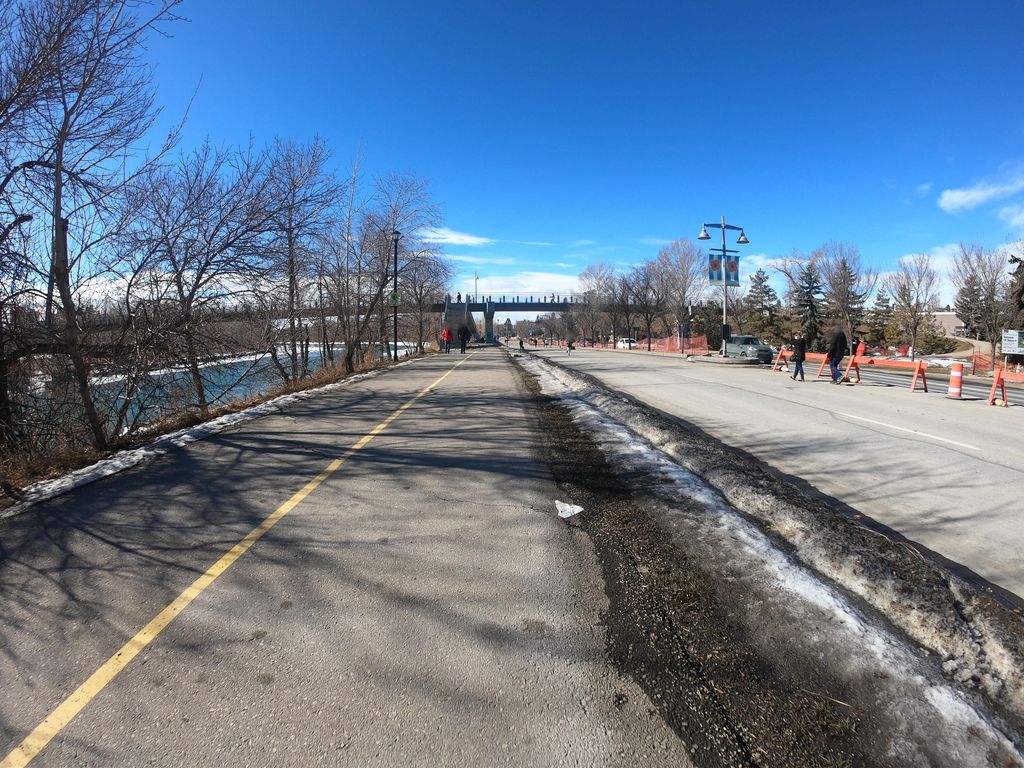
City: calgary